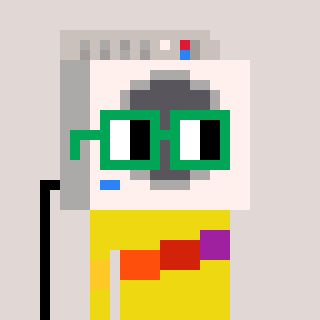
a pixel art character with square green glasses, a washing machine-shaped head and a yellow-colored body on a warm background